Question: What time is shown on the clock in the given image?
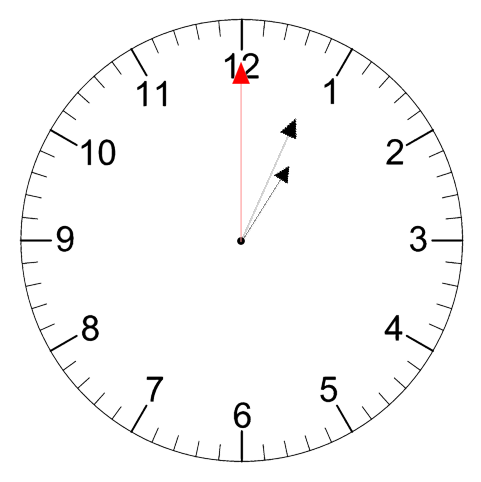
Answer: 01:04:00